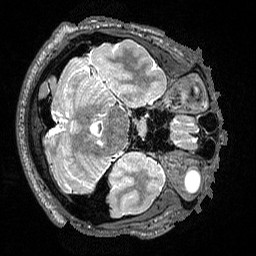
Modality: T2w
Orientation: axial
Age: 36
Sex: male
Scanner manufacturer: siemens
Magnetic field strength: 3 T
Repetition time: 3.2 s
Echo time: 0.564 s